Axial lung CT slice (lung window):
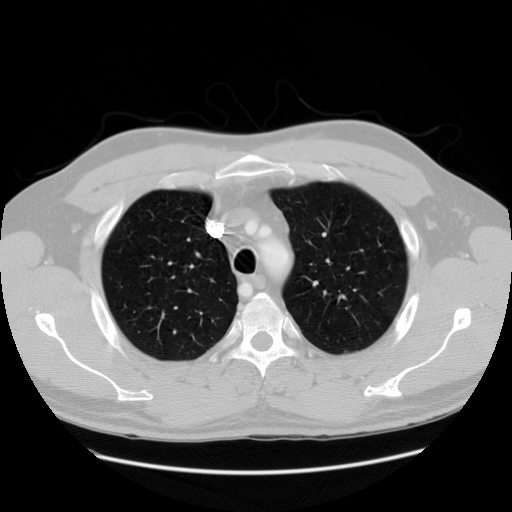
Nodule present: no